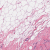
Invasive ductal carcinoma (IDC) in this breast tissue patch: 1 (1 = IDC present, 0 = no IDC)